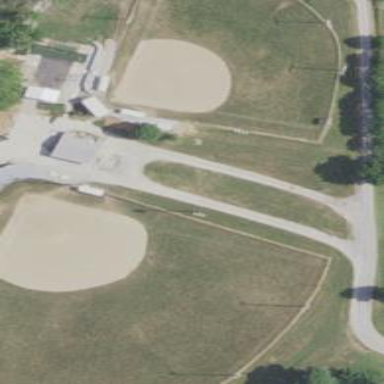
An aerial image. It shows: Chain link fence surrounding baseball pitch.